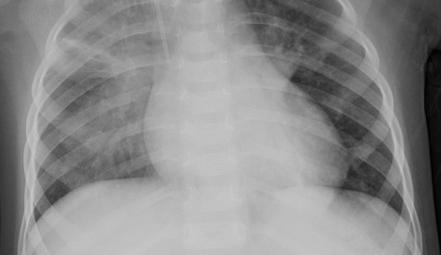
Diagnosis: PNEUMONIA